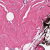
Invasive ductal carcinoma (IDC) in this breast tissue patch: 0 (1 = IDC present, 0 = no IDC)